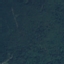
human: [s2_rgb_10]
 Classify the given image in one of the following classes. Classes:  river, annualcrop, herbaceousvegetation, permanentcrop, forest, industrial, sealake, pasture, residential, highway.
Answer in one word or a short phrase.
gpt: Forest